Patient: sex M, age 47
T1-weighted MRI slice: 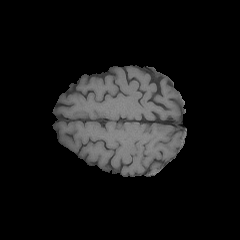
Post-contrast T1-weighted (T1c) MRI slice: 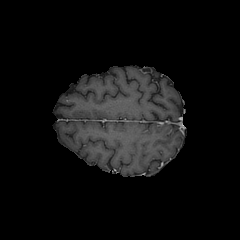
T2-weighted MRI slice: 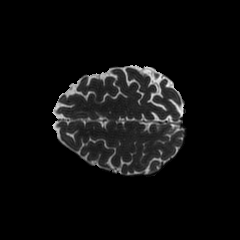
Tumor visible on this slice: no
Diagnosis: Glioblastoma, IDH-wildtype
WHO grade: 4